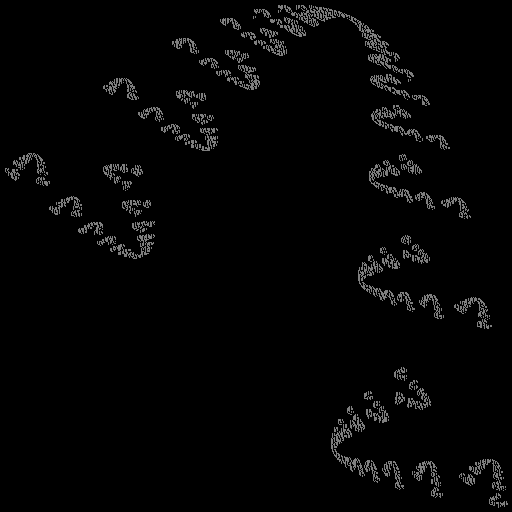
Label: zigzag